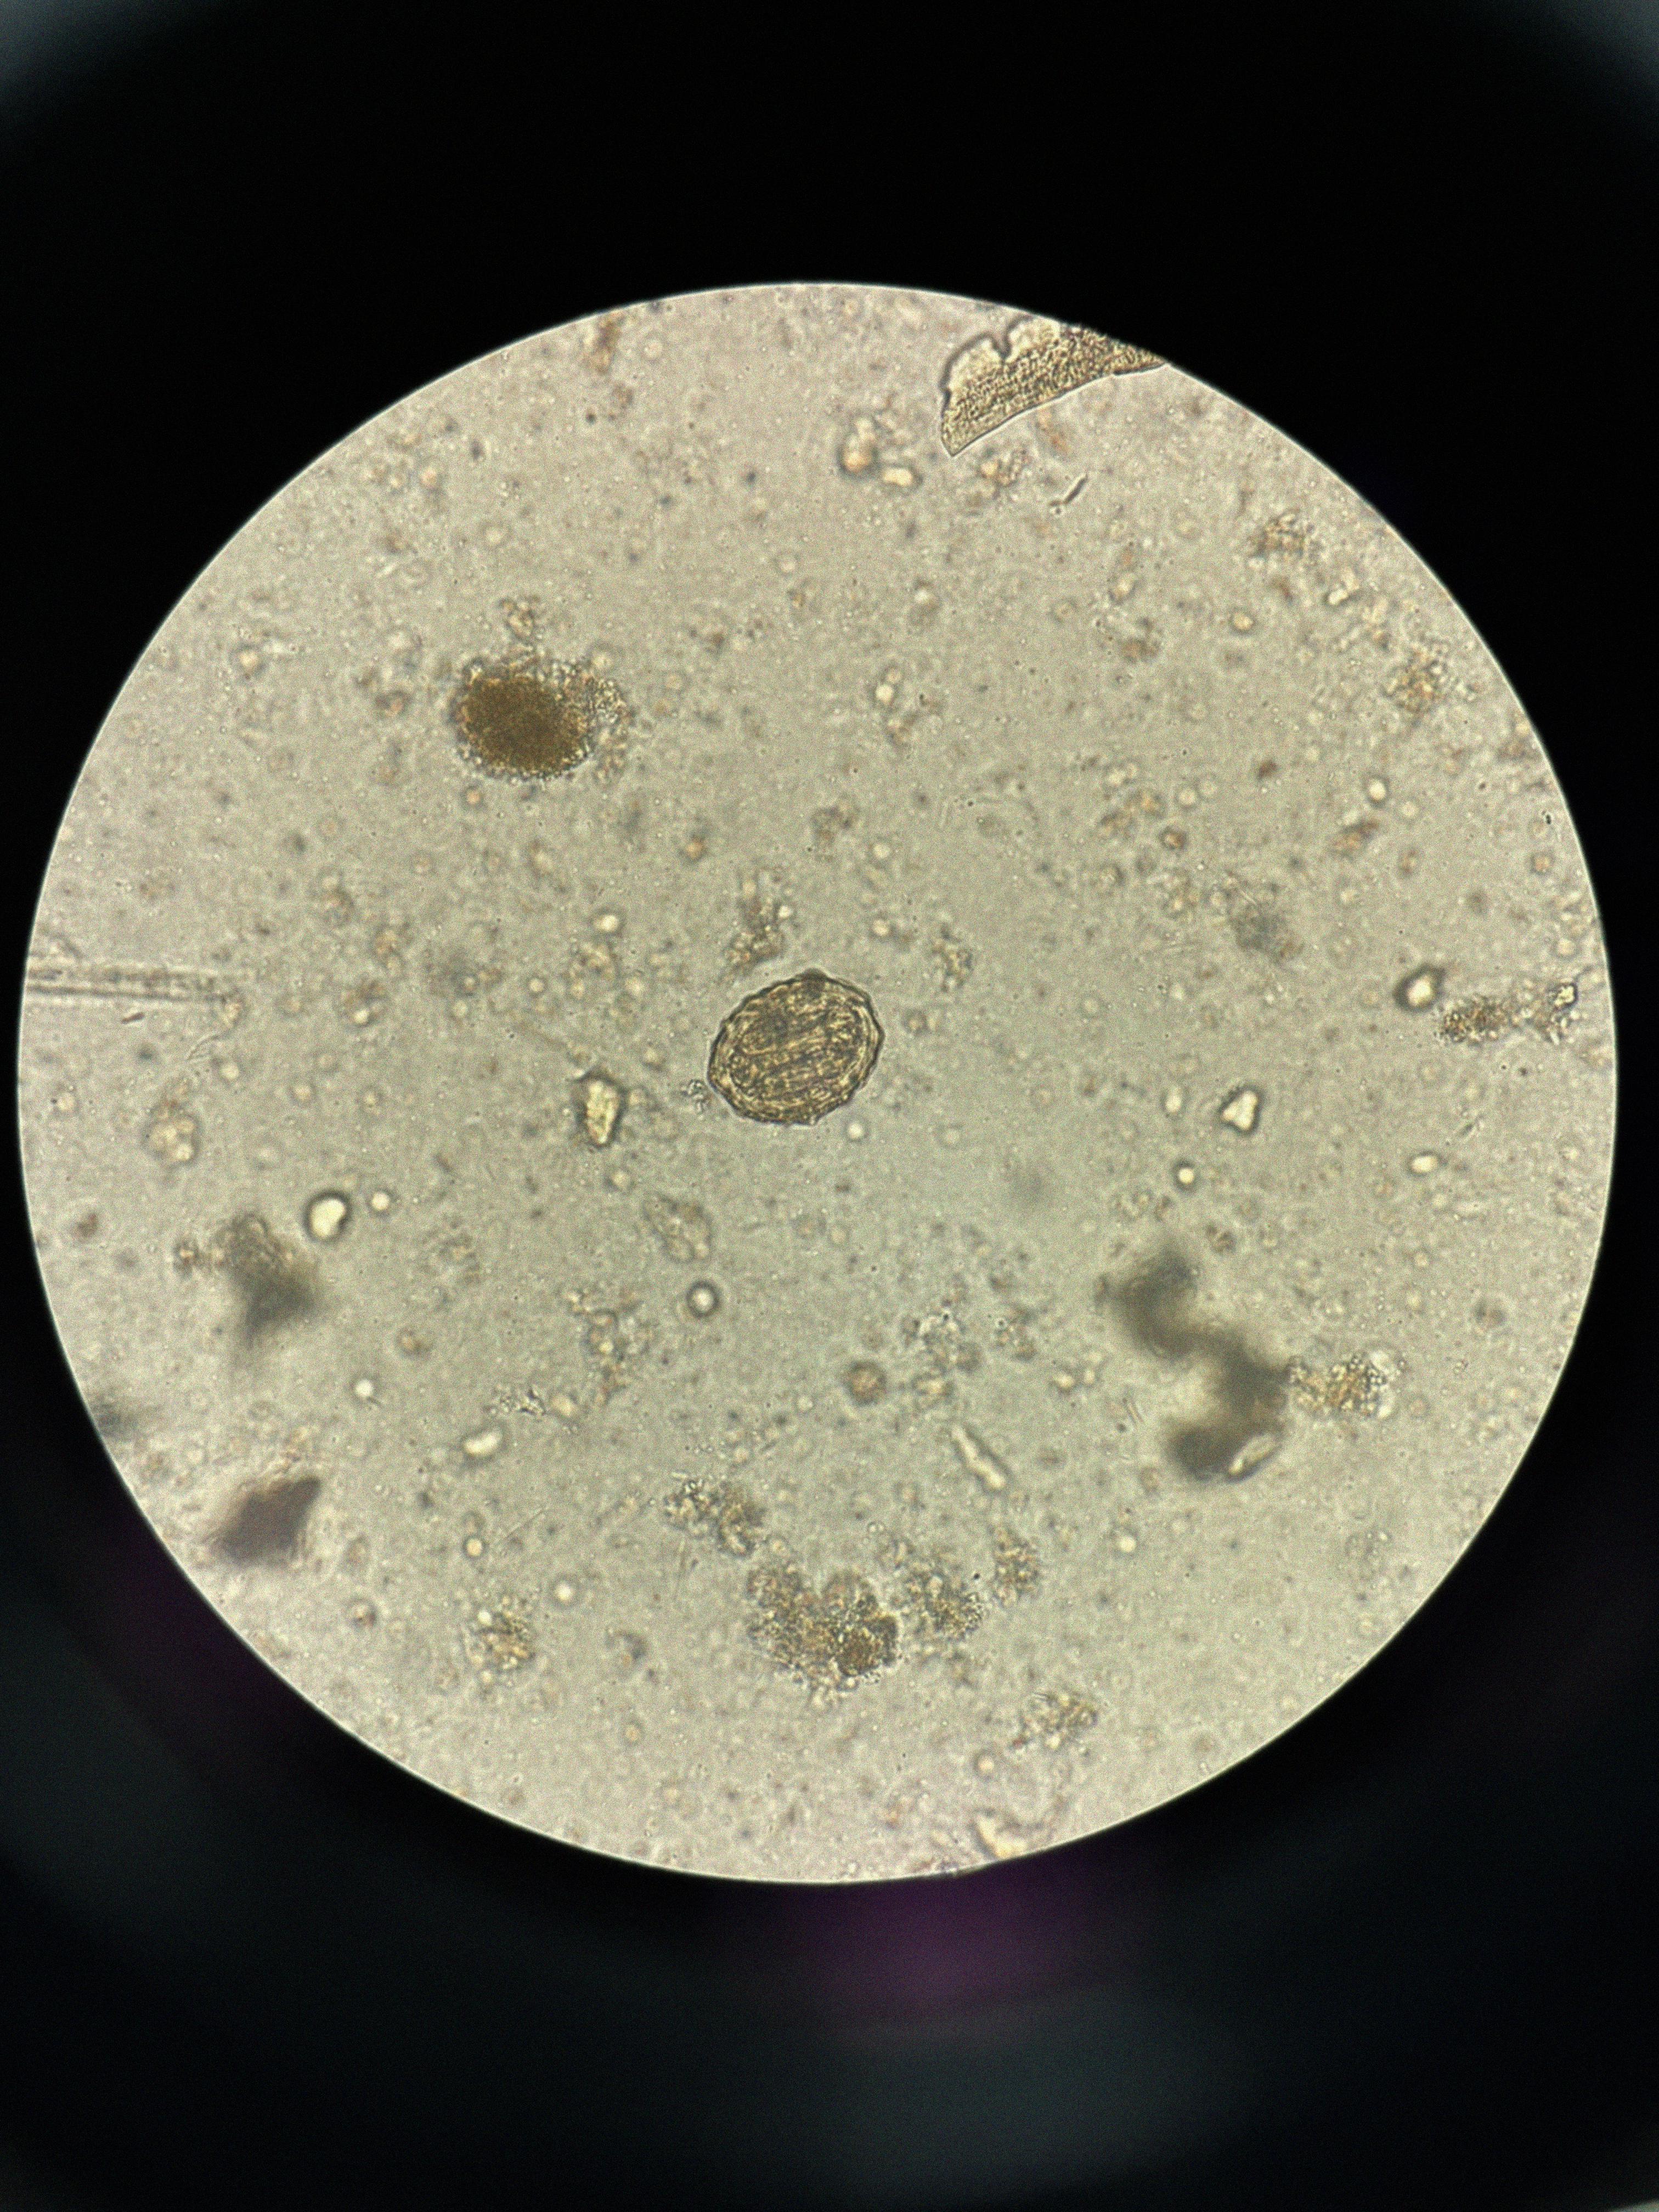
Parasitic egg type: Ascaris lumbricoides